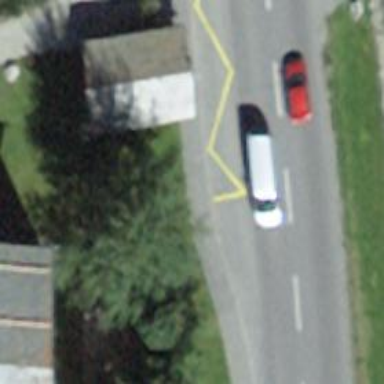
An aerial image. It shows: Bus stop with platform for public transport.